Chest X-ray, PA view. Patient: 64 years old, sex F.
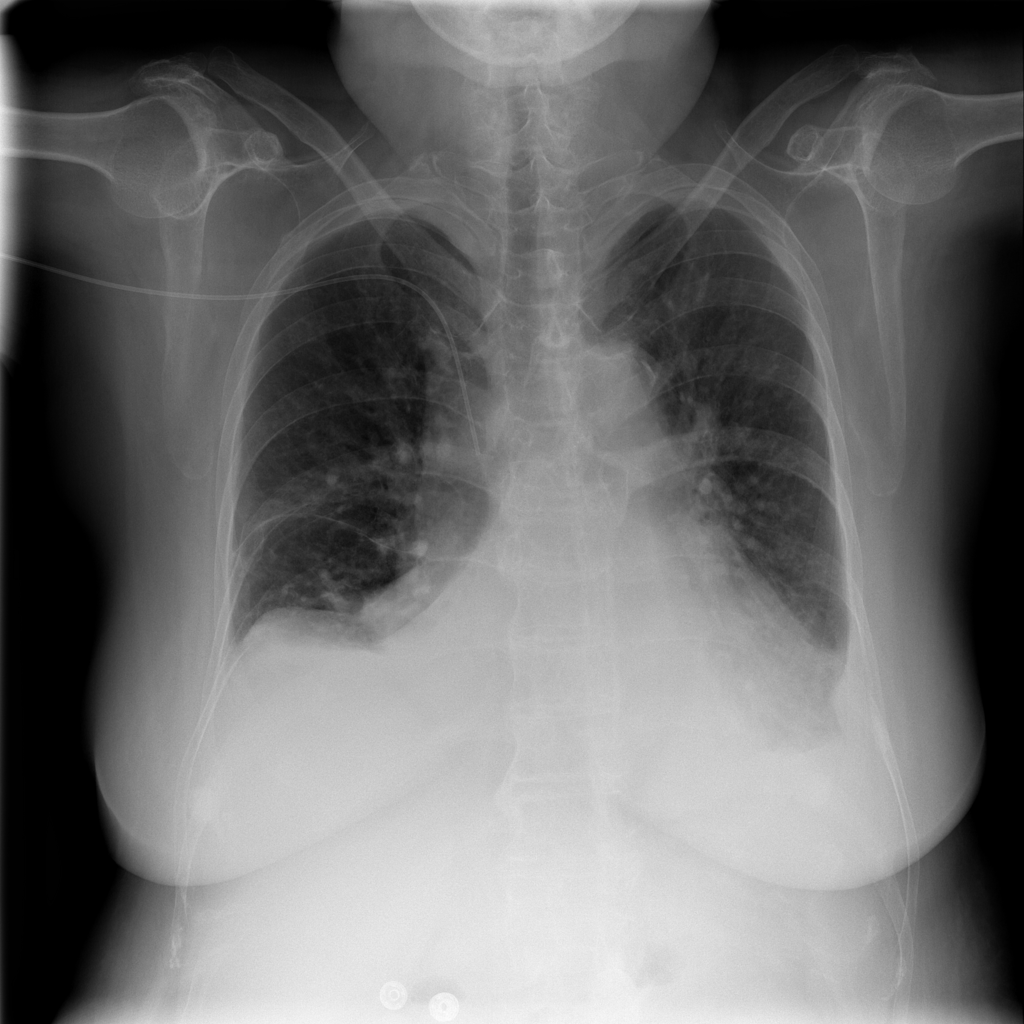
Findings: Effusion